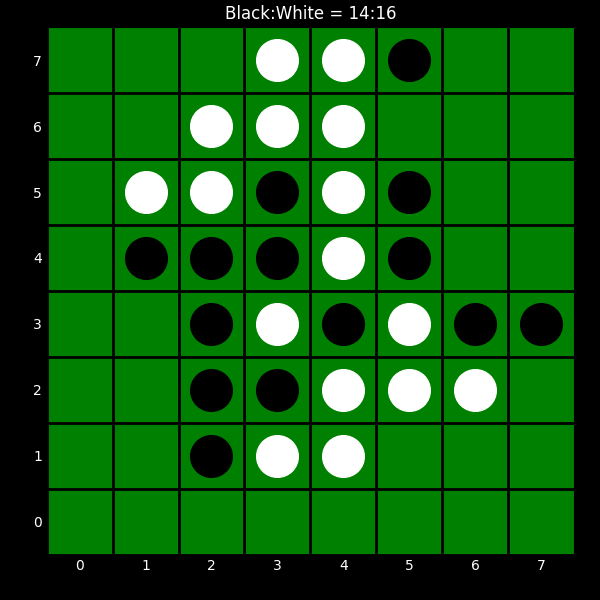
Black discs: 14
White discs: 16